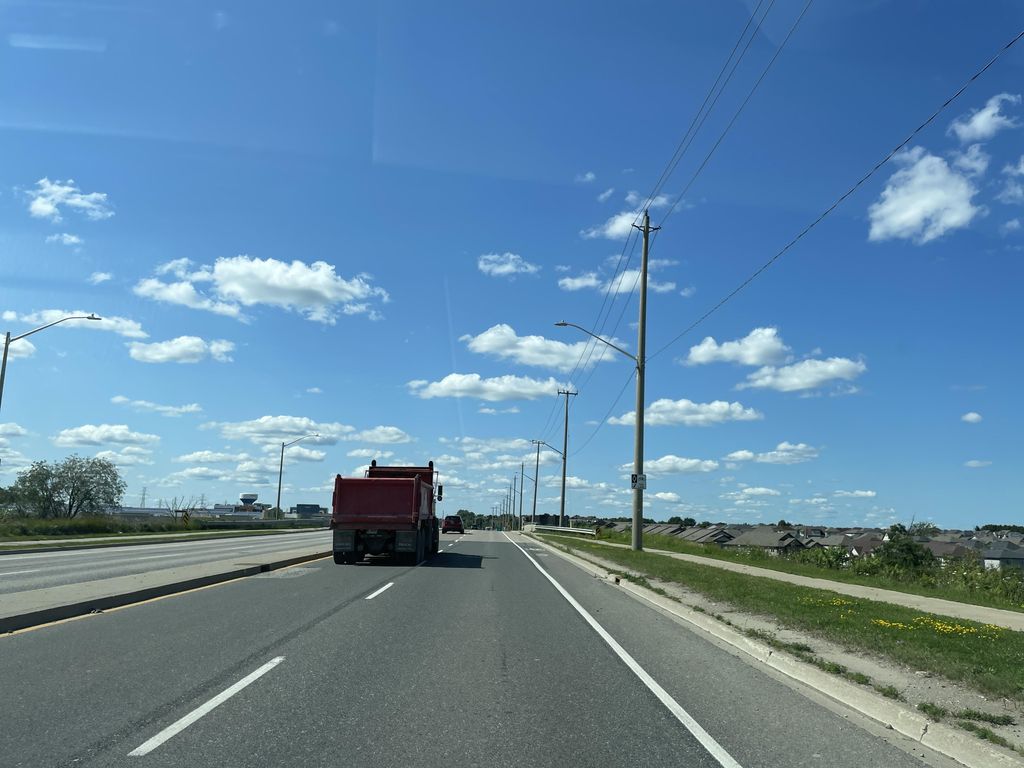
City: kitchener-waterloo